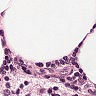
Metastatic tissue present: no